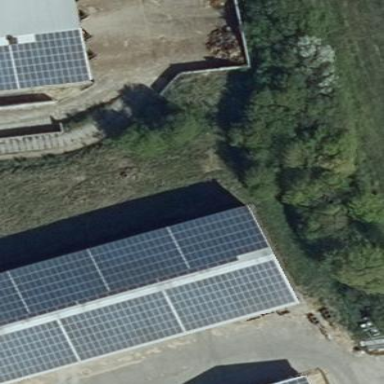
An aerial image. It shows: Small solar photovoltaic panel generator inside building.